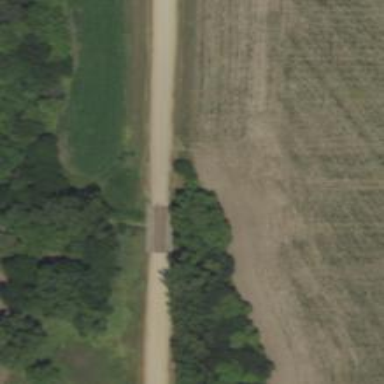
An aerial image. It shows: Residential road with bridge.